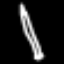
Label: pencil